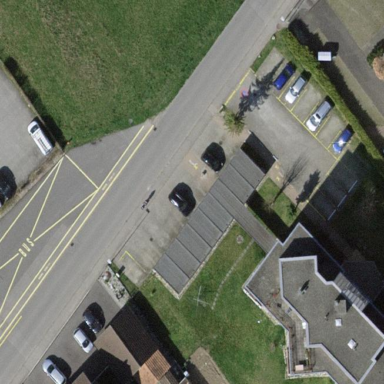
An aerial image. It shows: Flat roofed garages.